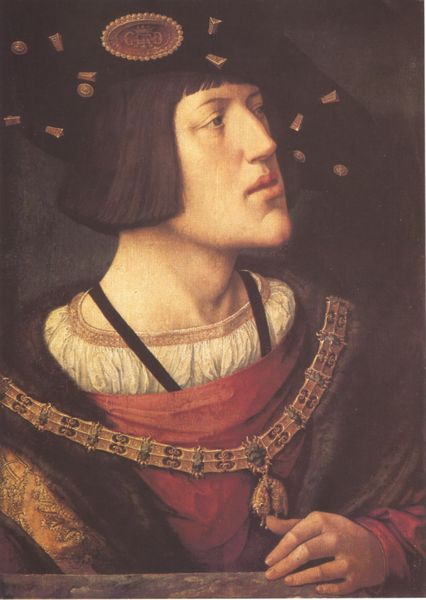
Titel: Bildnis Kaiser Karls V.
Künstler: Bernaert van Orley
Institution: Budapest, Museum der bildenden Künste
Schlagwörter: hand, mann, weiß, braun, bunt, finger, frankreich, frisur, haar, hut, mund, nase, profil, schmuck, schwarz, tisch, rot, hemd, jung, augen, band, bluse, pelz, bildnis, hals, portrait, brüstung, gold, haare, mantel, reich, stickerei, kinn, krone, lippen, oval, italien, kette, kaiser, lamm, adeliger, orden, herrscher, gestutzt, halbportrait, halbprofil, rasiert, adelig, sexy, perrücke, pagenschnitt, bubikopf, vlies, große nase, goldenes fließ, goldener vlies, fließ goldenes fließ